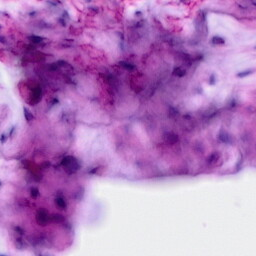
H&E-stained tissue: Ovarian